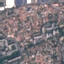
Label: Residential